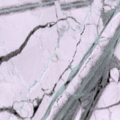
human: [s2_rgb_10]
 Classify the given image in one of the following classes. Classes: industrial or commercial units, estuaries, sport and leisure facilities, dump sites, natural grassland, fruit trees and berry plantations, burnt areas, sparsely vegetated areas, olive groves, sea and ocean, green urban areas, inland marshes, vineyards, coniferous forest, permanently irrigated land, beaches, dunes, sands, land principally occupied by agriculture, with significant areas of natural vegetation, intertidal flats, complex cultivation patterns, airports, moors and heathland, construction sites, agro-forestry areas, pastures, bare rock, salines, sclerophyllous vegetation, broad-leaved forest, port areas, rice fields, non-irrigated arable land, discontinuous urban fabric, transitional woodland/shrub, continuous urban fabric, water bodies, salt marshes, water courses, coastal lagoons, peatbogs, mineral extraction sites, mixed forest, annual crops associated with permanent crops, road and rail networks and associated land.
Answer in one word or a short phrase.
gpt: sea and ocean